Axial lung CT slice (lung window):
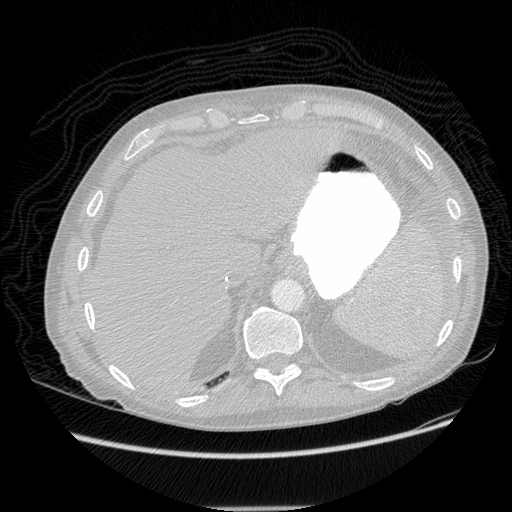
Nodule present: no